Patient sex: M
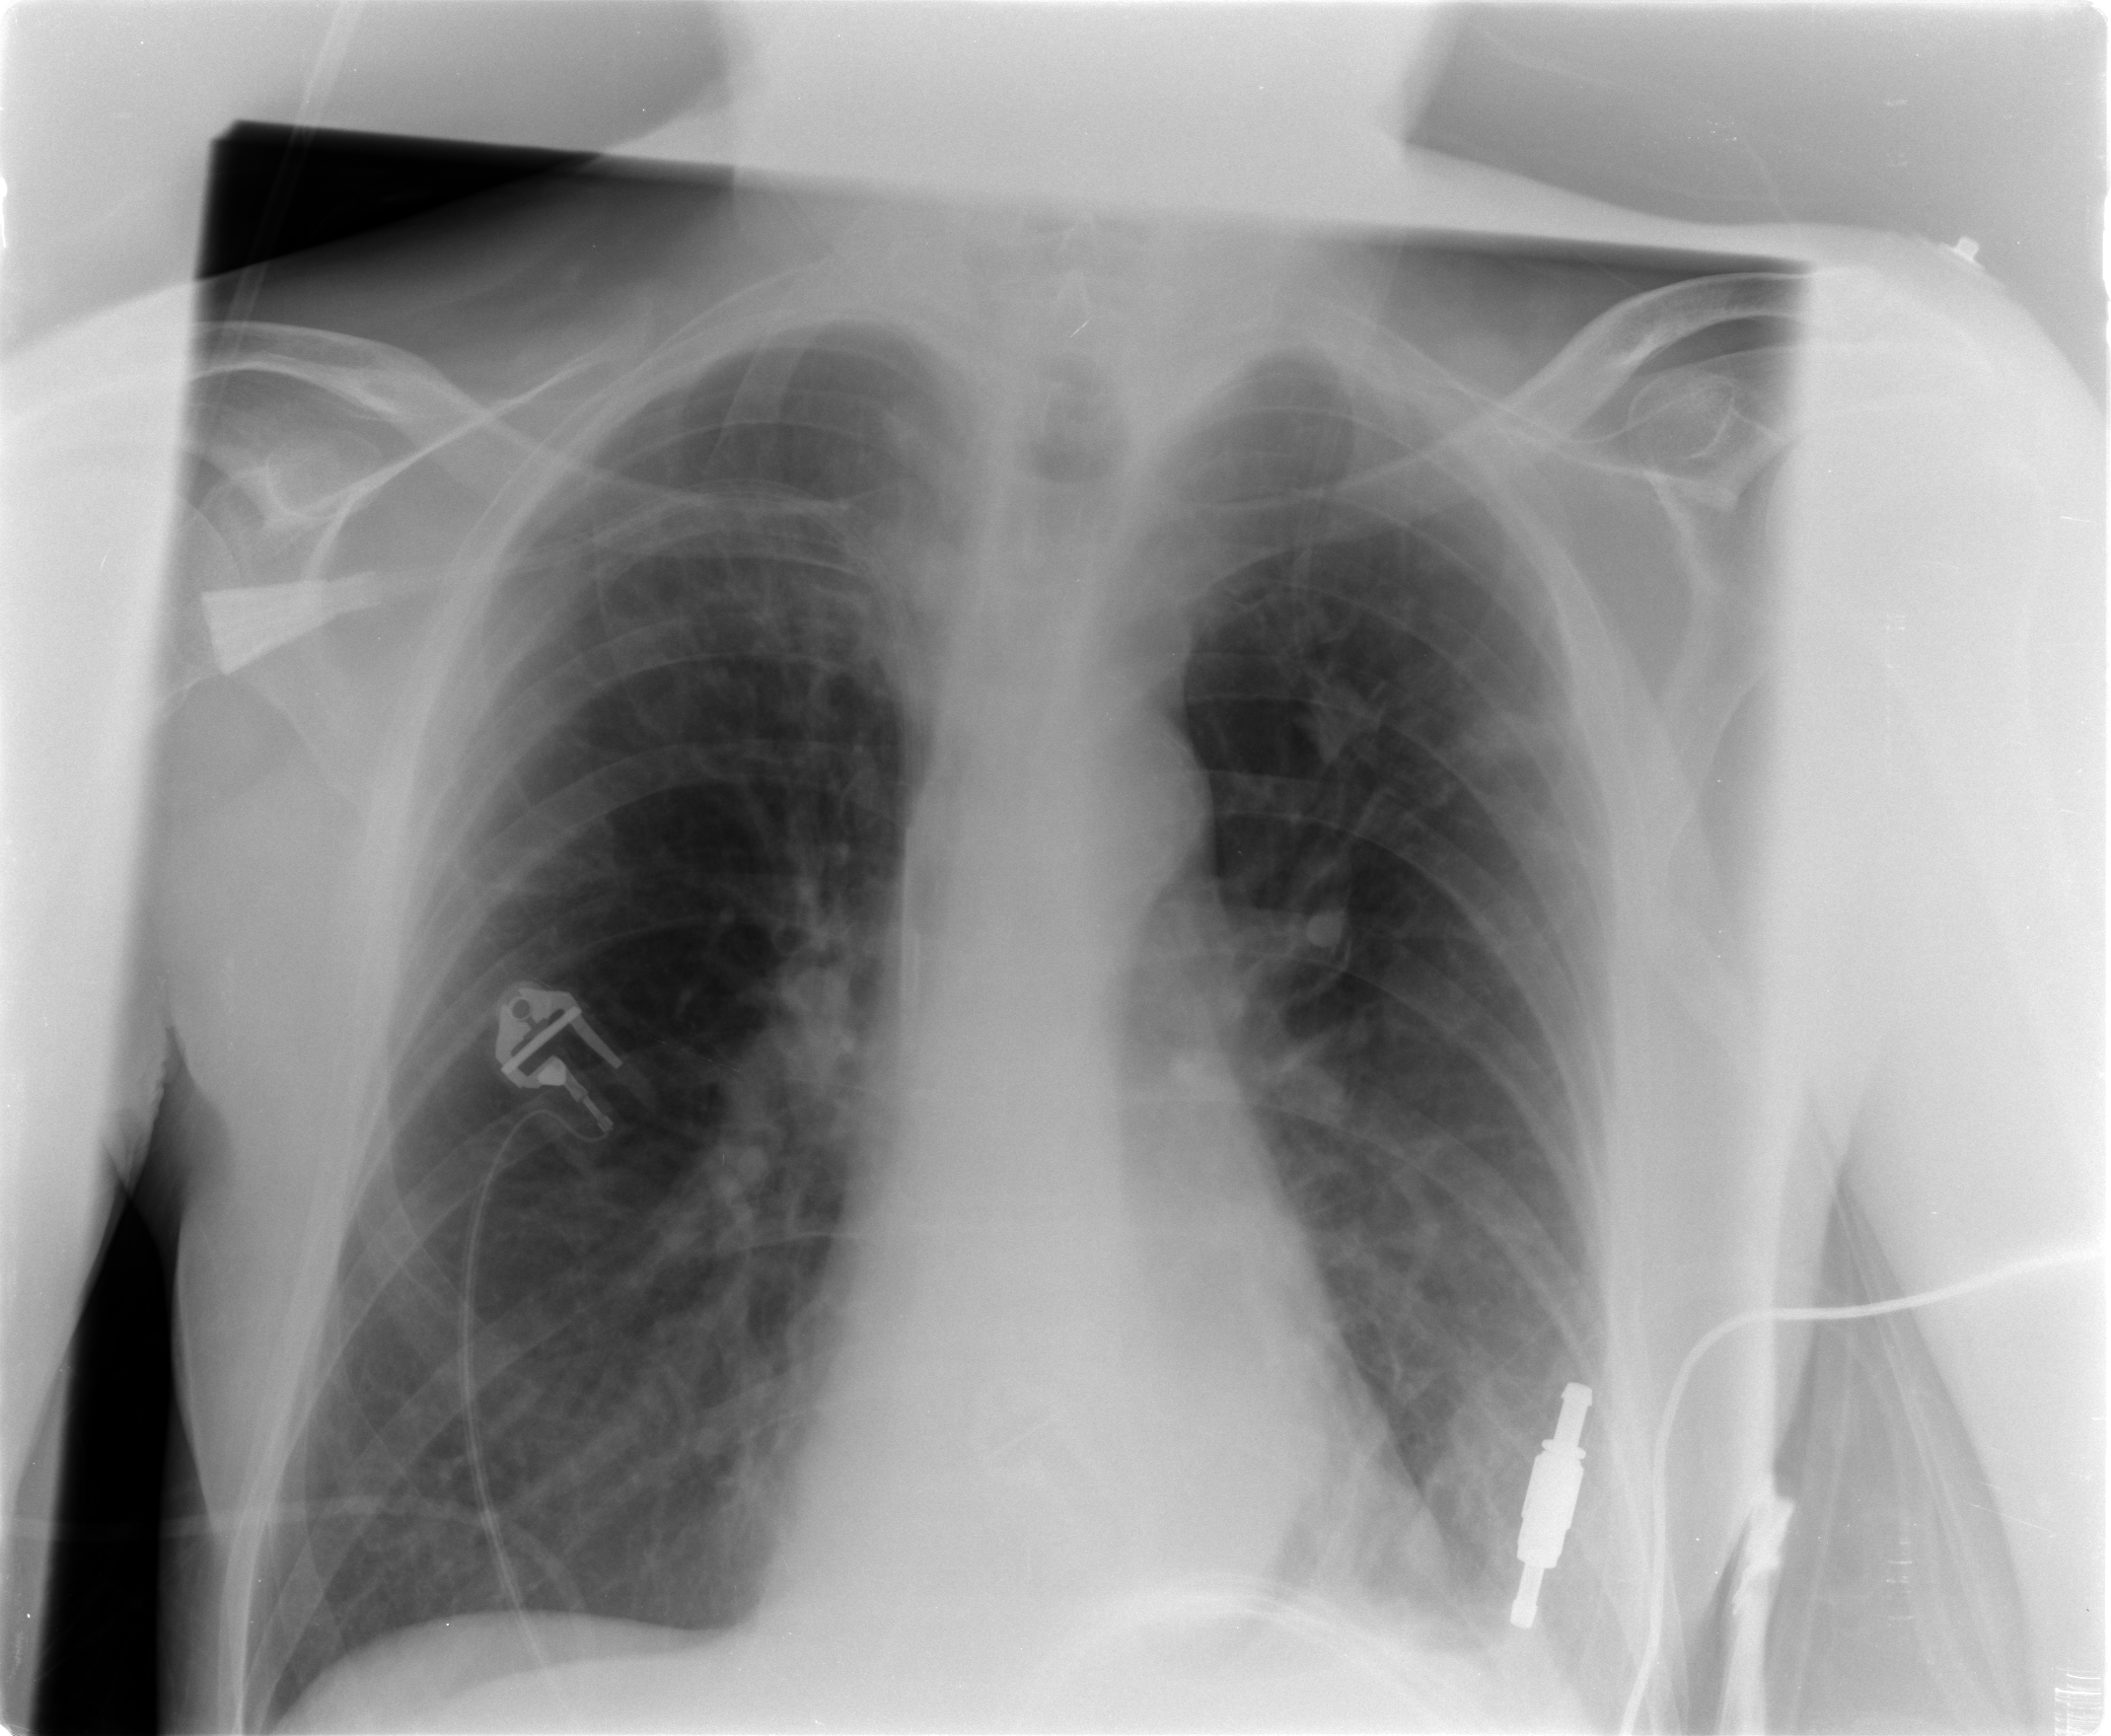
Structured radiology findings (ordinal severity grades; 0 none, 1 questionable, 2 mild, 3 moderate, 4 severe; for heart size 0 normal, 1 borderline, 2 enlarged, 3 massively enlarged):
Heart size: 0
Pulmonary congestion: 0
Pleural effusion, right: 0
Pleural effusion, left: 2
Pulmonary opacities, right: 0
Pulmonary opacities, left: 0
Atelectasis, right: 0
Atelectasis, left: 2